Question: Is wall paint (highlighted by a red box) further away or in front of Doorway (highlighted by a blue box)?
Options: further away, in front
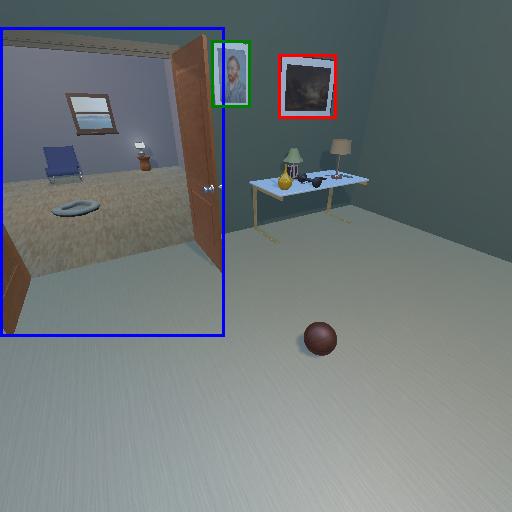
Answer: further away